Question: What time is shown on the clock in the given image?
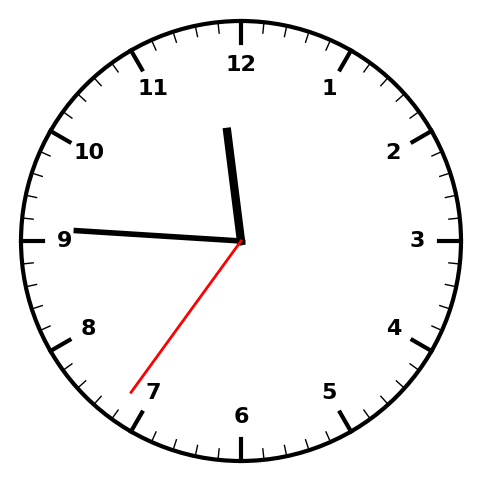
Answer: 11:45:36